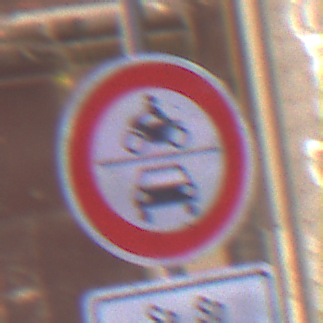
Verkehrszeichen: VerbotKraftfahrzeuge
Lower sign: ZeitangabenMitBeschraenkungAufWochentage9
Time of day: MorningAfternoon
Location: Outdoor (Urban)
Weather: Clear
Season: NotSpecified
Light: Natural